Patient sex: F
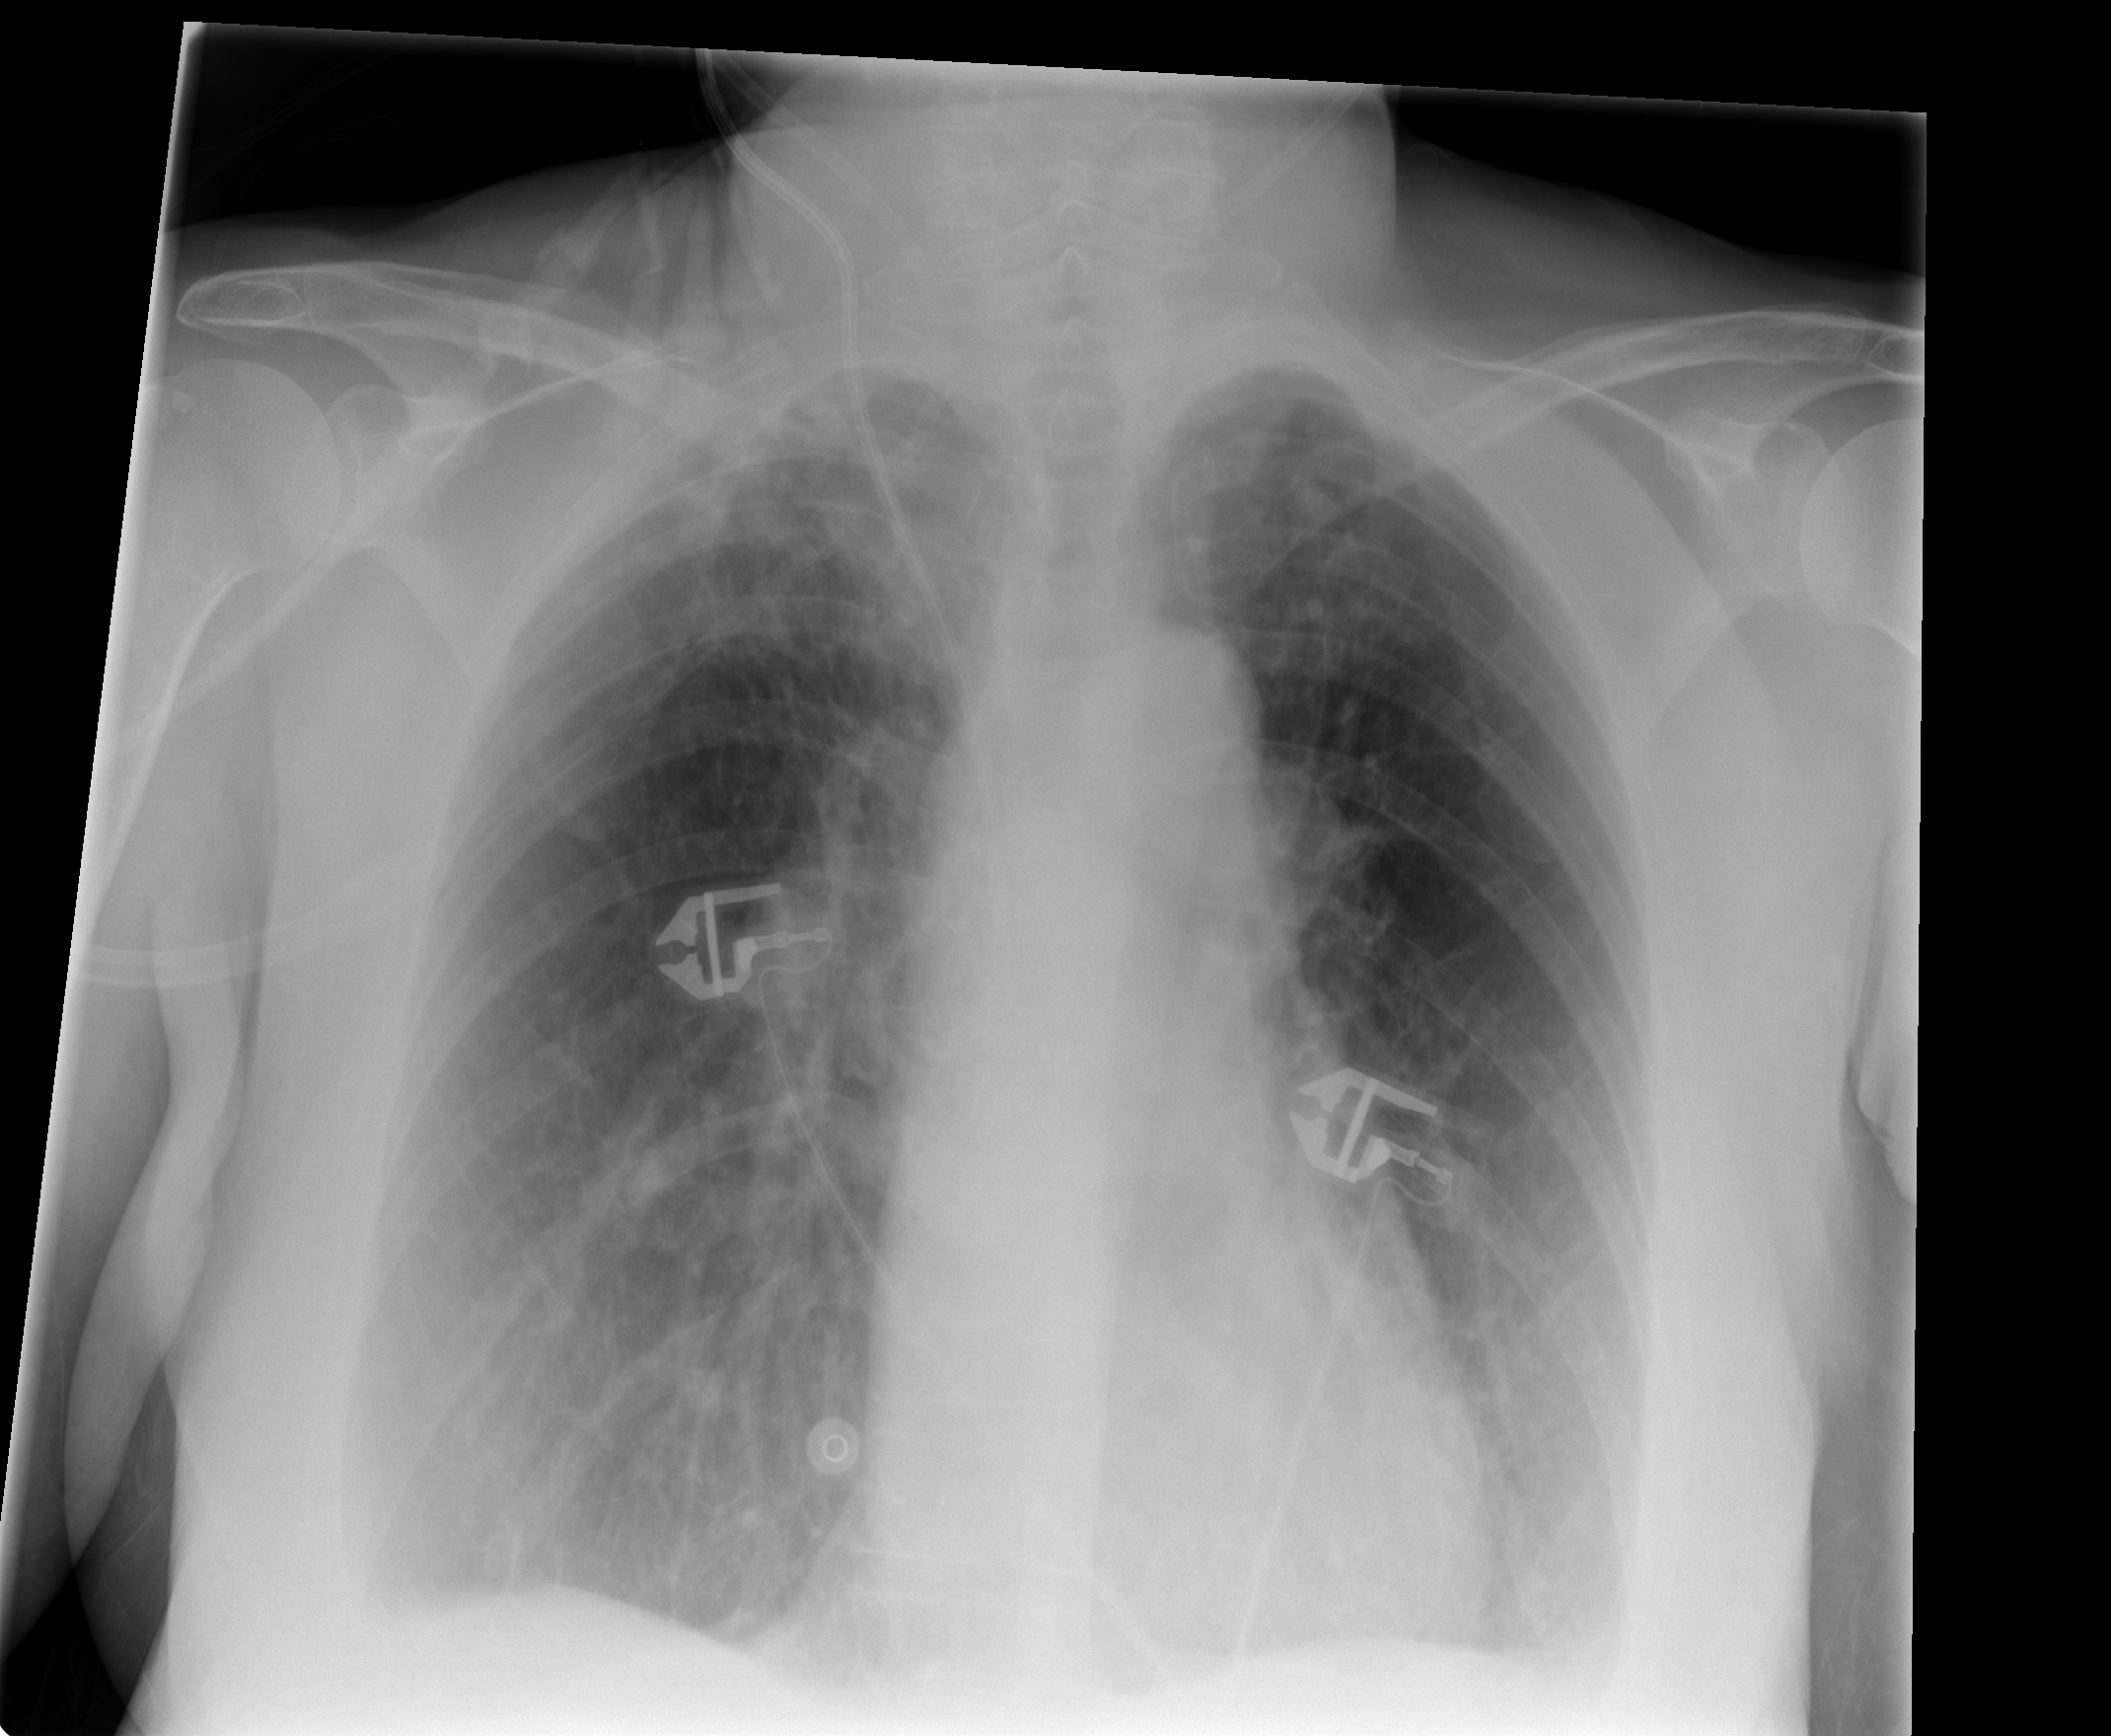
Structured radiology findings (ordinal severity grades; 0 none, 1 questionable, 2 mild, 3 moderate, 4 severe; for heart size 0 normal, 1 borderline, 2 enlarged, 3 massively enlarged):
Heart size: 0
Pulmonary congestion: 2
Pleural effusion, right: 1
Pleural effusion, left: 0
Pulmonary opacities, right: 2
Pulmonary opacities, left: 0
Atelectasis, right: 2
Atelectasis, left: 0